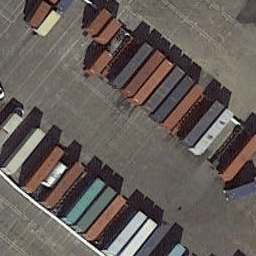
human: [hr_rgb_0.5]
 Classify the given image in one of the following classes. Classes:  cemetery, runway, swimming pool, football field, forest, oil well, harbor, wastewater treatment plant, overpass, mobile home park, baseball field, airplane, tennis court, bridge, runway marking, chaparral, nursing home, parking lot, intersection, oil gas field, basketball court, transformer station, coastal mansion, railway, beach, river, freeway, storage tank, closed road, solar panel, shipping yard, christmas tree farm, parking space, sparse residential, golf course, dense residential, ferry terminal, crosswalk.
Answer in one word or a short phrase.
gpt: shipping yard